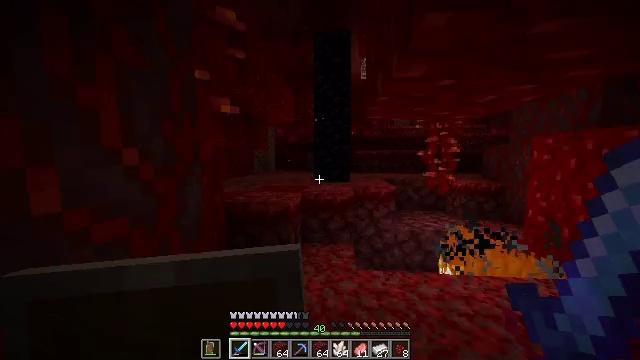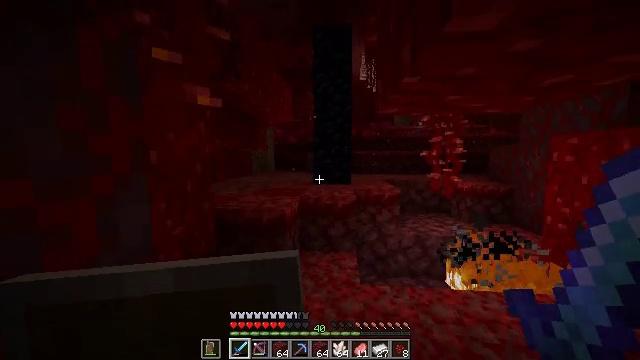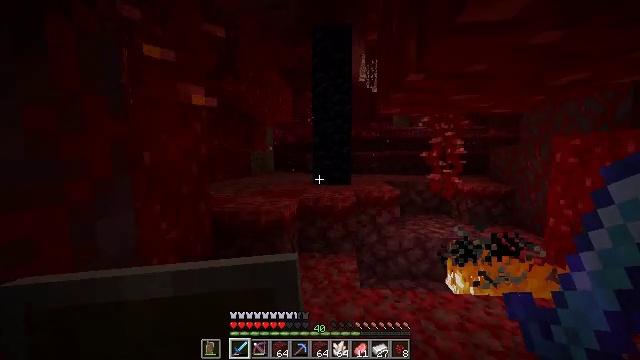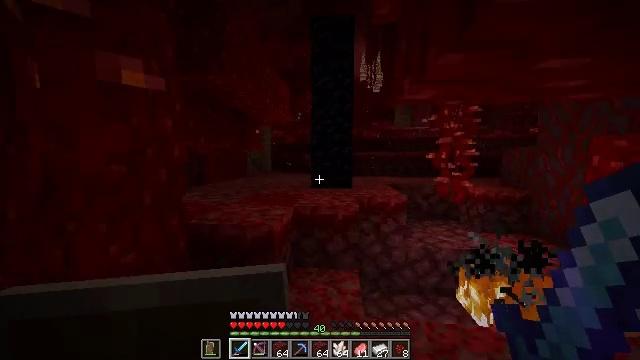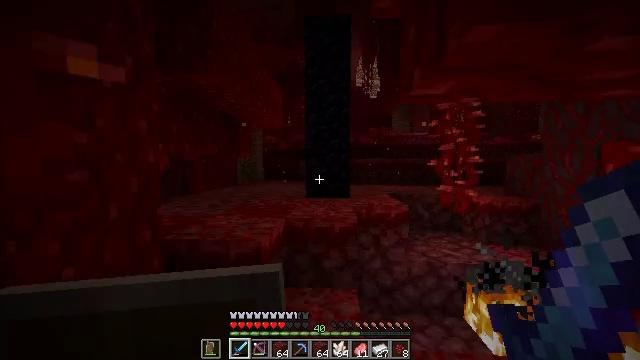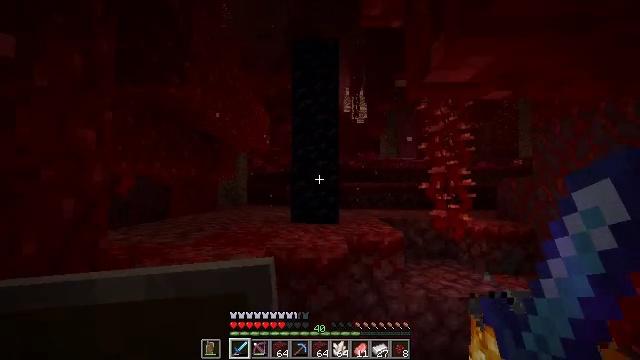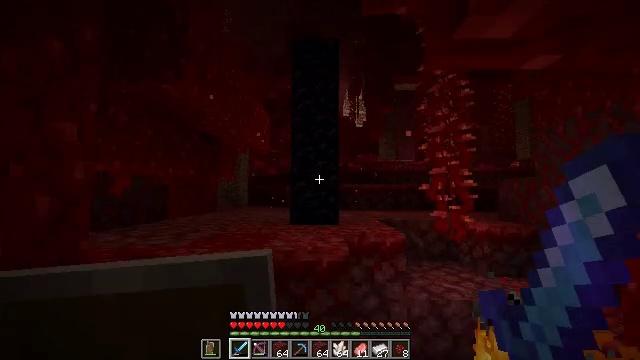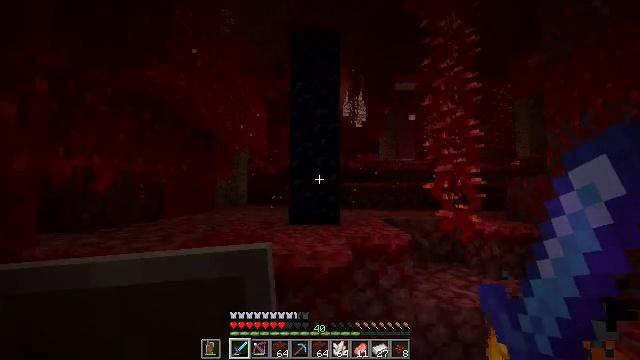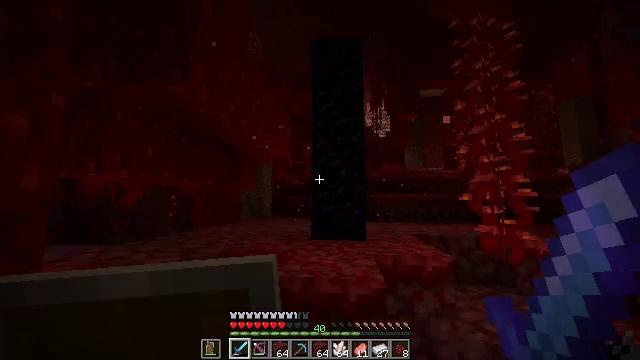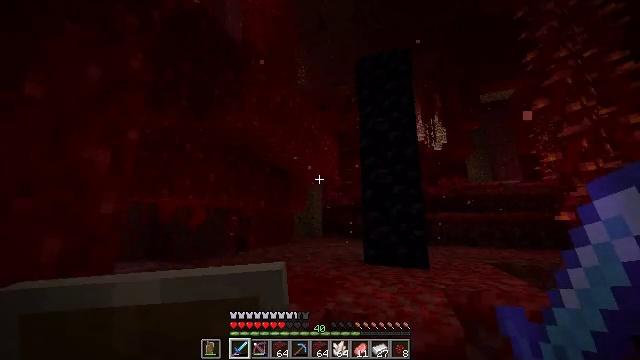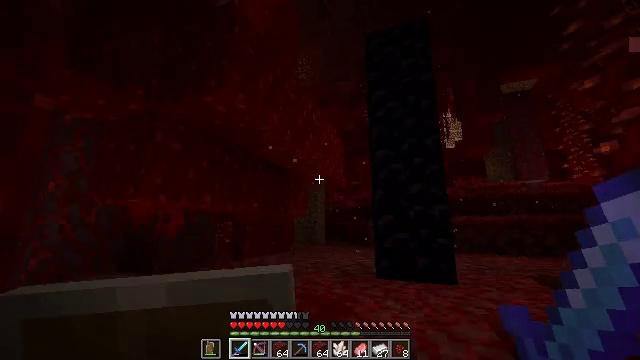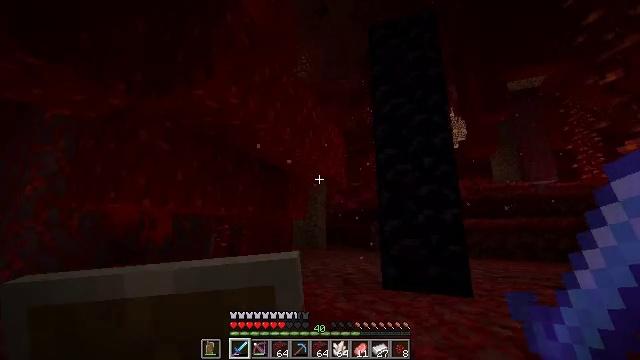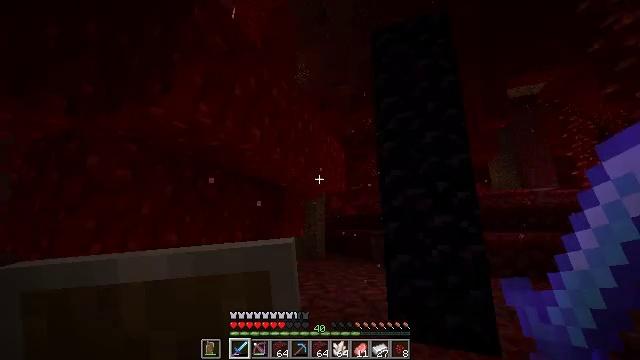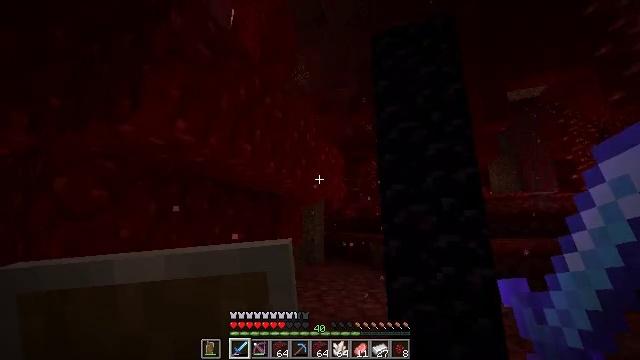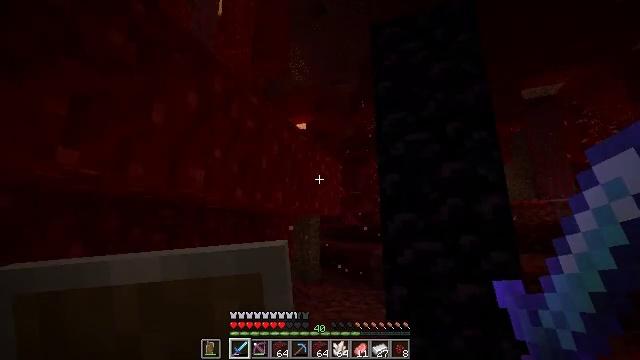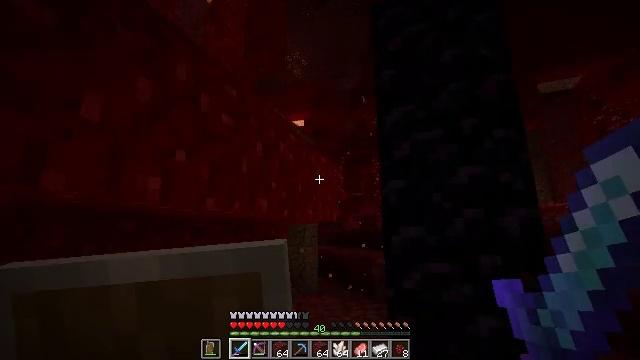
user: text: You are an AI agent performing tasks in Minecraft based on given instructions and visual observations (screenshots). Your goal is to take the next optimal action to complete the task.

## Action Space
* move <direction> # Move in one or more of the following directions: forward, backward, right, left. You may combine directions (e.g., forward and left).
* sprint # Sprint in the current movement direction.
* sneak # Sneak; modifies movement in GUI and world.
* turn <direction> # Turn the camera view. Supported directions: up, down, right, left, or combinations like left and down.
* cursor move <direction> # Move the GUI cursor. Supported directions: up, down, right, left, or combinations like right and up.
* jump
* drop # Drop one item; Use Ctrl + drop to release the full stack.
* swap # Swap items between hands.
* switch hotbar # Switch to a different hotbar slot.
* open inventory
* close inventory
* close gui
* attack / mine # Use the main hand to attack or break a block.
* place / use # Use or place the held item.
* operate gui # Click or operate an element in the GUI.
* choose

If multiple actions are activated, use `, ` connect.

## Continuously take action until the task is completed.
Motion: motion action
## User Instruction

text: Remove a netherrack from the inventory.
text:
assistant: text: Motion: move forward
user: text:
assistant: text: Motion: move forward
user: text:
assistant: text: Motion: move forward
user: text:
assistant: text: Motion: move forward, turn right and up
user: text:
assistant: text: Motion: move forward, turn right and up
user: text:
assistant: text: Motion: move forward
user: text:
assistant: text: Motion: move forward
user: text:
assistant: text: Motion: move forward, turn left and up
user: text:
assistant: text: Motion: move forward, turn left and up
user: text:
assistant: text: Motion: move forward
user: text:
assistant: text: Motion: move forward, jump
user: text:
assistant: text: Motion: move forward, jump
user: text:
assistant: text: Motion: move forward, jump
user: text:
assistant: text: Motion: move forward
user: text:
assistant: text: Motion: move forward
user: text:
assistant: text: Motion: move forward
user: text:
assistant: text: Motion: move forward
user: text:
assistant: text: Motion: move forward
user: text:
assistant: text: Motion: move forward
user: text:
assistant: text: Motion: move forward
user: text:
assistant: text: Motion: move forward and move left, turn right and down
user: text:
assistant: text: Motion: move forward and move left, turn right and down
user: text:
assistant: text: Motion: move forward and move left, turn right and down
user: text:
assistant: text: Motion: move forward and move left
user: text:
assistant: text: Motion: move forward and move left
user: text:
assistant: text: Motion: move forward and move left
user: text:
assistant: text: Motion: move forward and move left
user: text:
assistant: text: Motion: move forward and move left
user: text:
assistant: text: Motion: move forward and move left
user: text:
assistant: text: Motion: move forward and move right